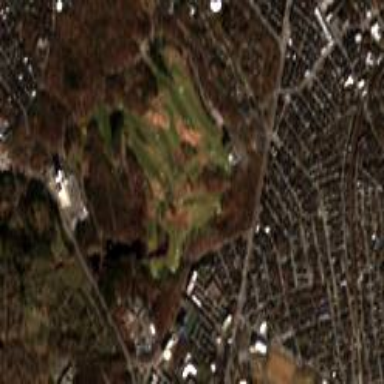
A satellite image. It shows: Golf course.